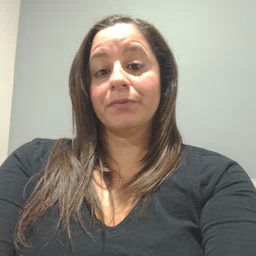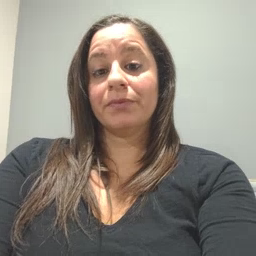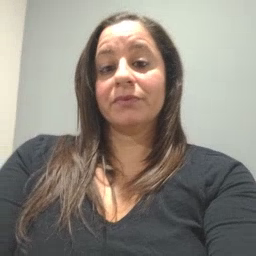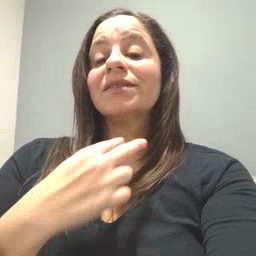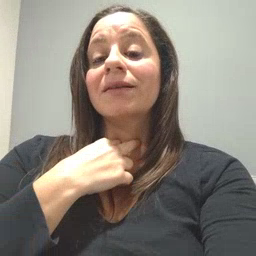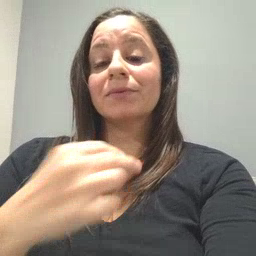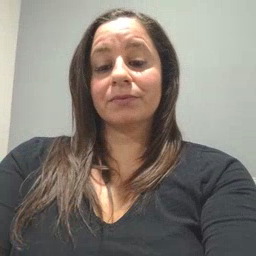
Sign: stuck